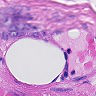
Metastatic tissue present: yes